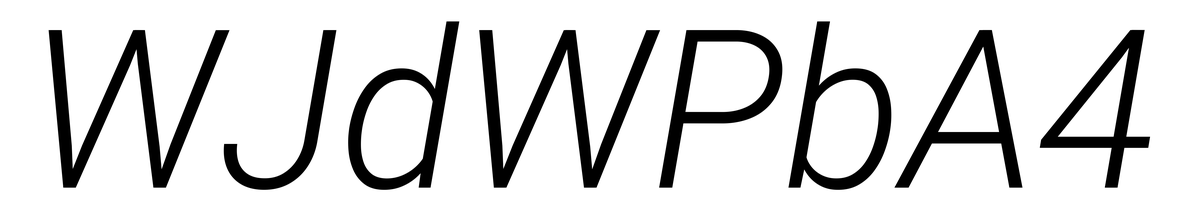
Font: Roboto-Italic_Light_Italic